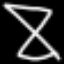
Label: hourglass